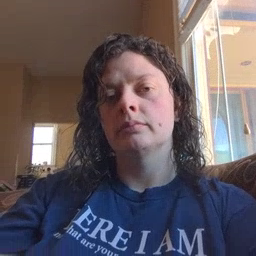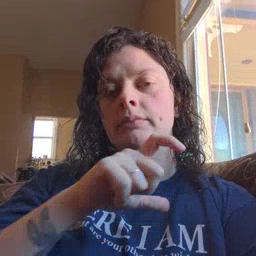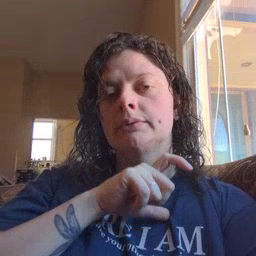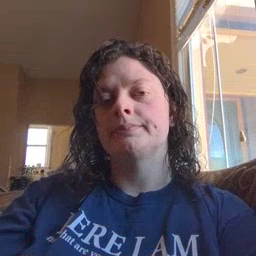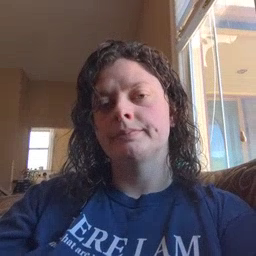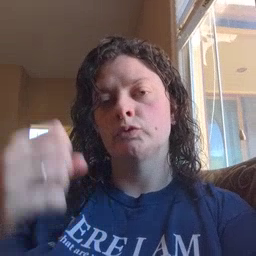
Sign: police